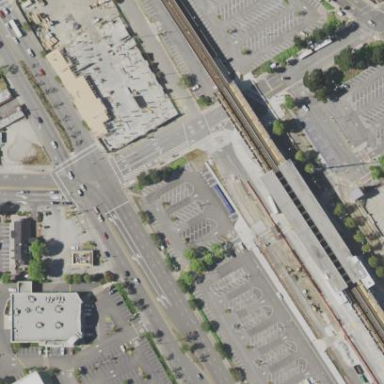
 ideally designed for park and ride for subway commuters."